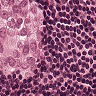
Metastatic tissue present: yes